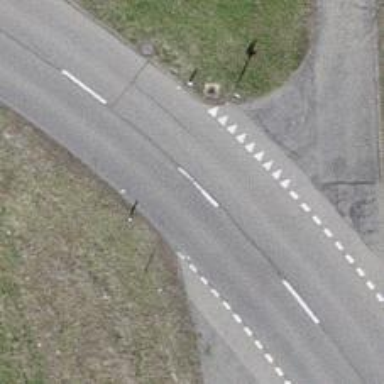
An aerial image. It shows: Bus stop equipped with public transport stop position.